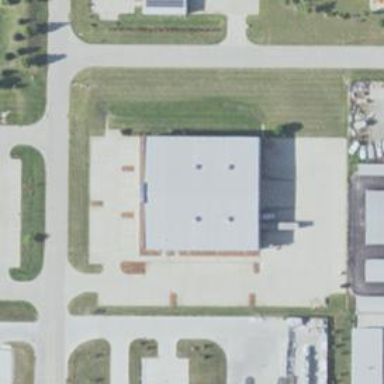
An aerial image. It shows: Retail building.